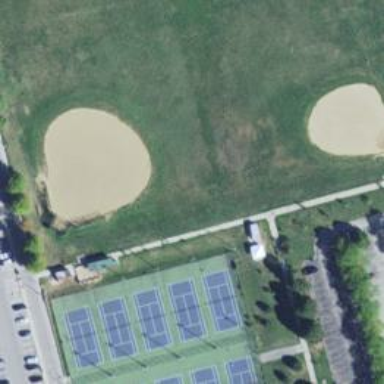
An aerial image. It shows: Dirt softball pitch for leisure sports.